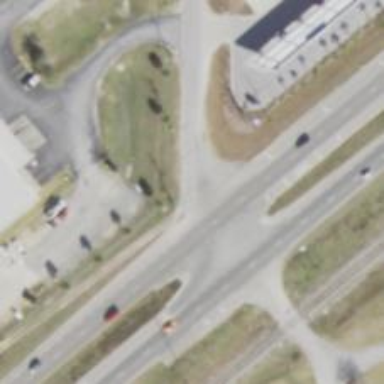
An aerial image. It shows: Road with stop sign.